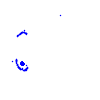
Particle: electron